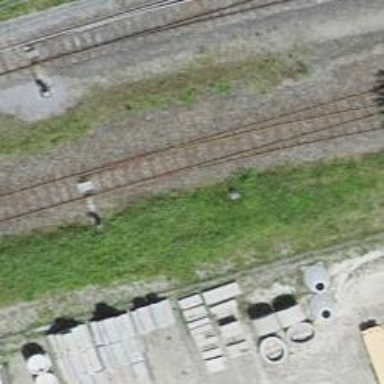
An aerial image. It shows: Railway switch.